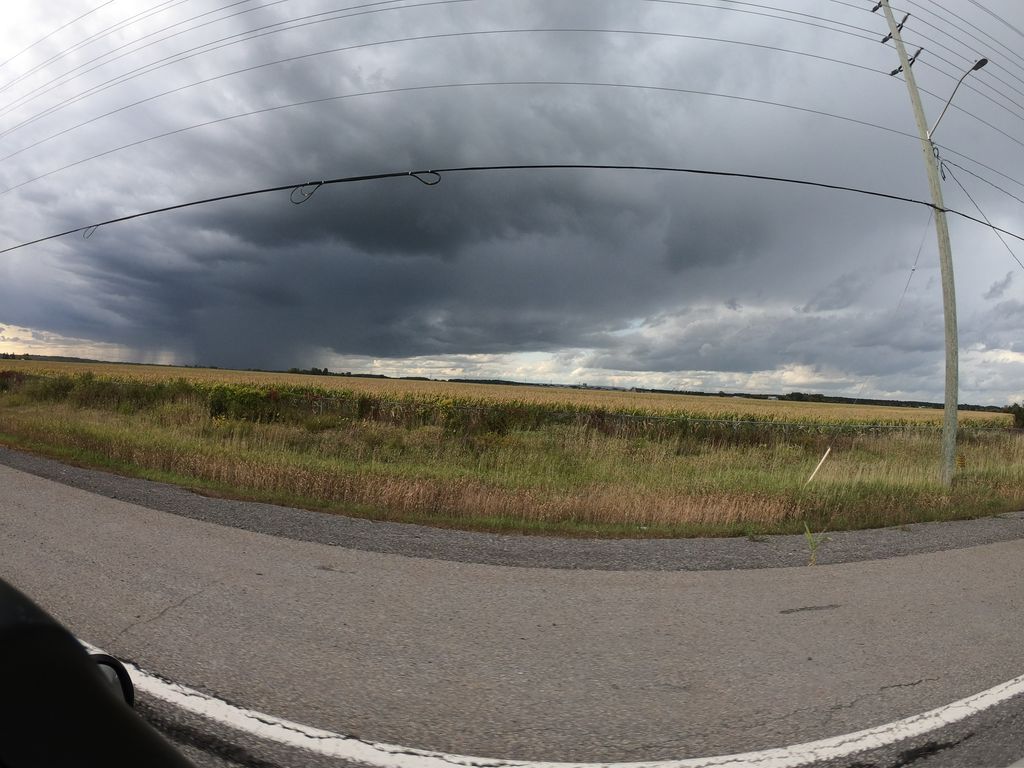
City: ottawa-gatineau